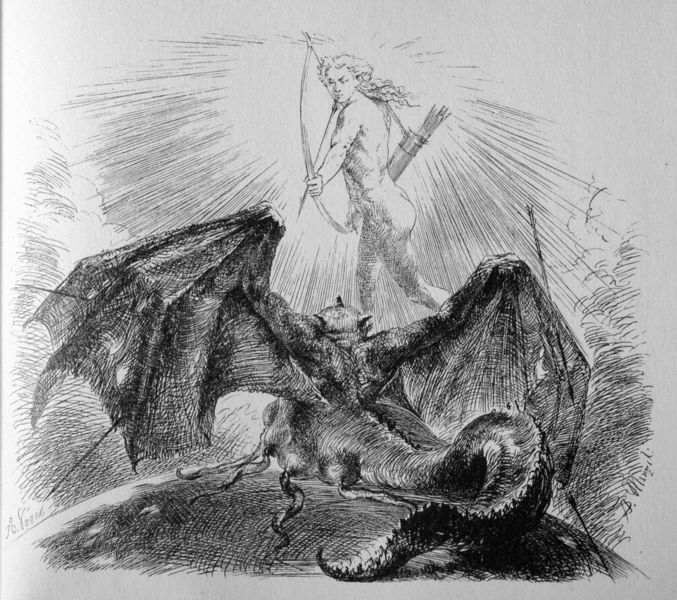
Titel: Apollon richtet einen Pfeil gegen den Drachen der Finsternis (aus Illustrationen zu den Werken Friedrichs des Großen)
Künstler: Adolph Menzel
Schlagwörter: akt, dunkel, flügel, gott, hand, held, himmel, kampf, kopf, mann, nackt, schatten, weiß, wolken, grau, haar, hell, licht, nase, ohr, rücken, schwarz, skizze, zeichnung, tier, wolke, symbolismus, arm, böse, mensch, stehen, tod, tot, erde, sonne, boden, figur, haare, england, locken, ohren, fliegen, rund, schuppen, engel, helldunkel, schwanz, brüste, hintern, bogen, man, grafik, graphik, linien, wehr, flattern, menzel, leuchten, fetzen, strahlen, linie, himmeö, seil, traum, druck, druckgraphik, lithographie, schwarz-weiss, schraffur, schraffuren, holzstich, radierung, stich, hässlich, bleistift, kugel, allegorie, dämon, personifikation, kämpfen, sieg, kontraste, gut, hölle, teufel, krieger, sturz, vision, erscheinung, siegfried, töten, hörner, apoll, amor, kupferstich, schütze, strahlend, welt, erzengel, köcher, mystik, nackter mann, pfeil, ungeheuer, satan, luzifer, drachen, kubin, drache, reptil, bogenschießen, pfeile, schießen, treffer, rettung, drachentöter, georg, heiliger georg, michael, getroffen, armor, monster, untier, fledermaus, sehne, kaltnadel, bogenschütze, wlken, weltkugel, appollo, skize, halbkugel, strahlenkranz, erschiessen, gabriel, lindwurm, blake, kreuzschraffur, babylon, hl. georg, pfeil und bogen, zielen, kriger, langes haar, langhaarig, grusel, erdball, pfeil bogen, william blake, ogen, phantasy, hure babylon, flitzebogen, kampg, tod udn teufel, amot, pfeil#, python, nackter man, pferil, flügelerschießen